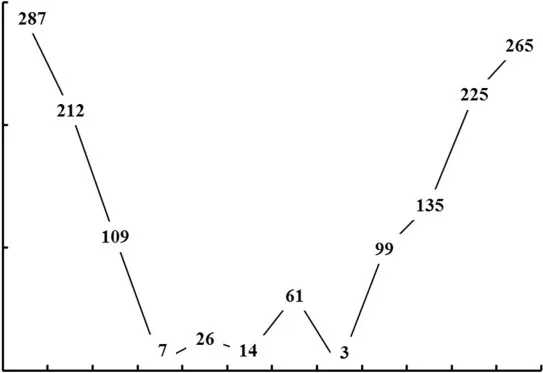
Changes in platelets during treatment. means vancomycin exposure,. means discontinuation of vancomycin. PLT, platelet; U, unit, 1U = 2.5 x 1011 platelets.
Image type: pathology (immunostaining)